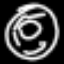
Label: donut